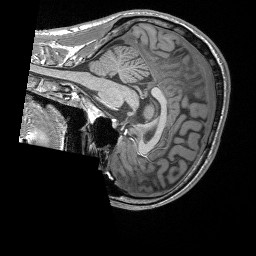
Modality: T1w
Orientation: sagittal
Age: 23
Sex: male
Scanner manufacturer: siemens
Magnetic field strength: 3 T
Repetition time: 1.56 s
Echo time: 0.00207 s